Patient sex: F
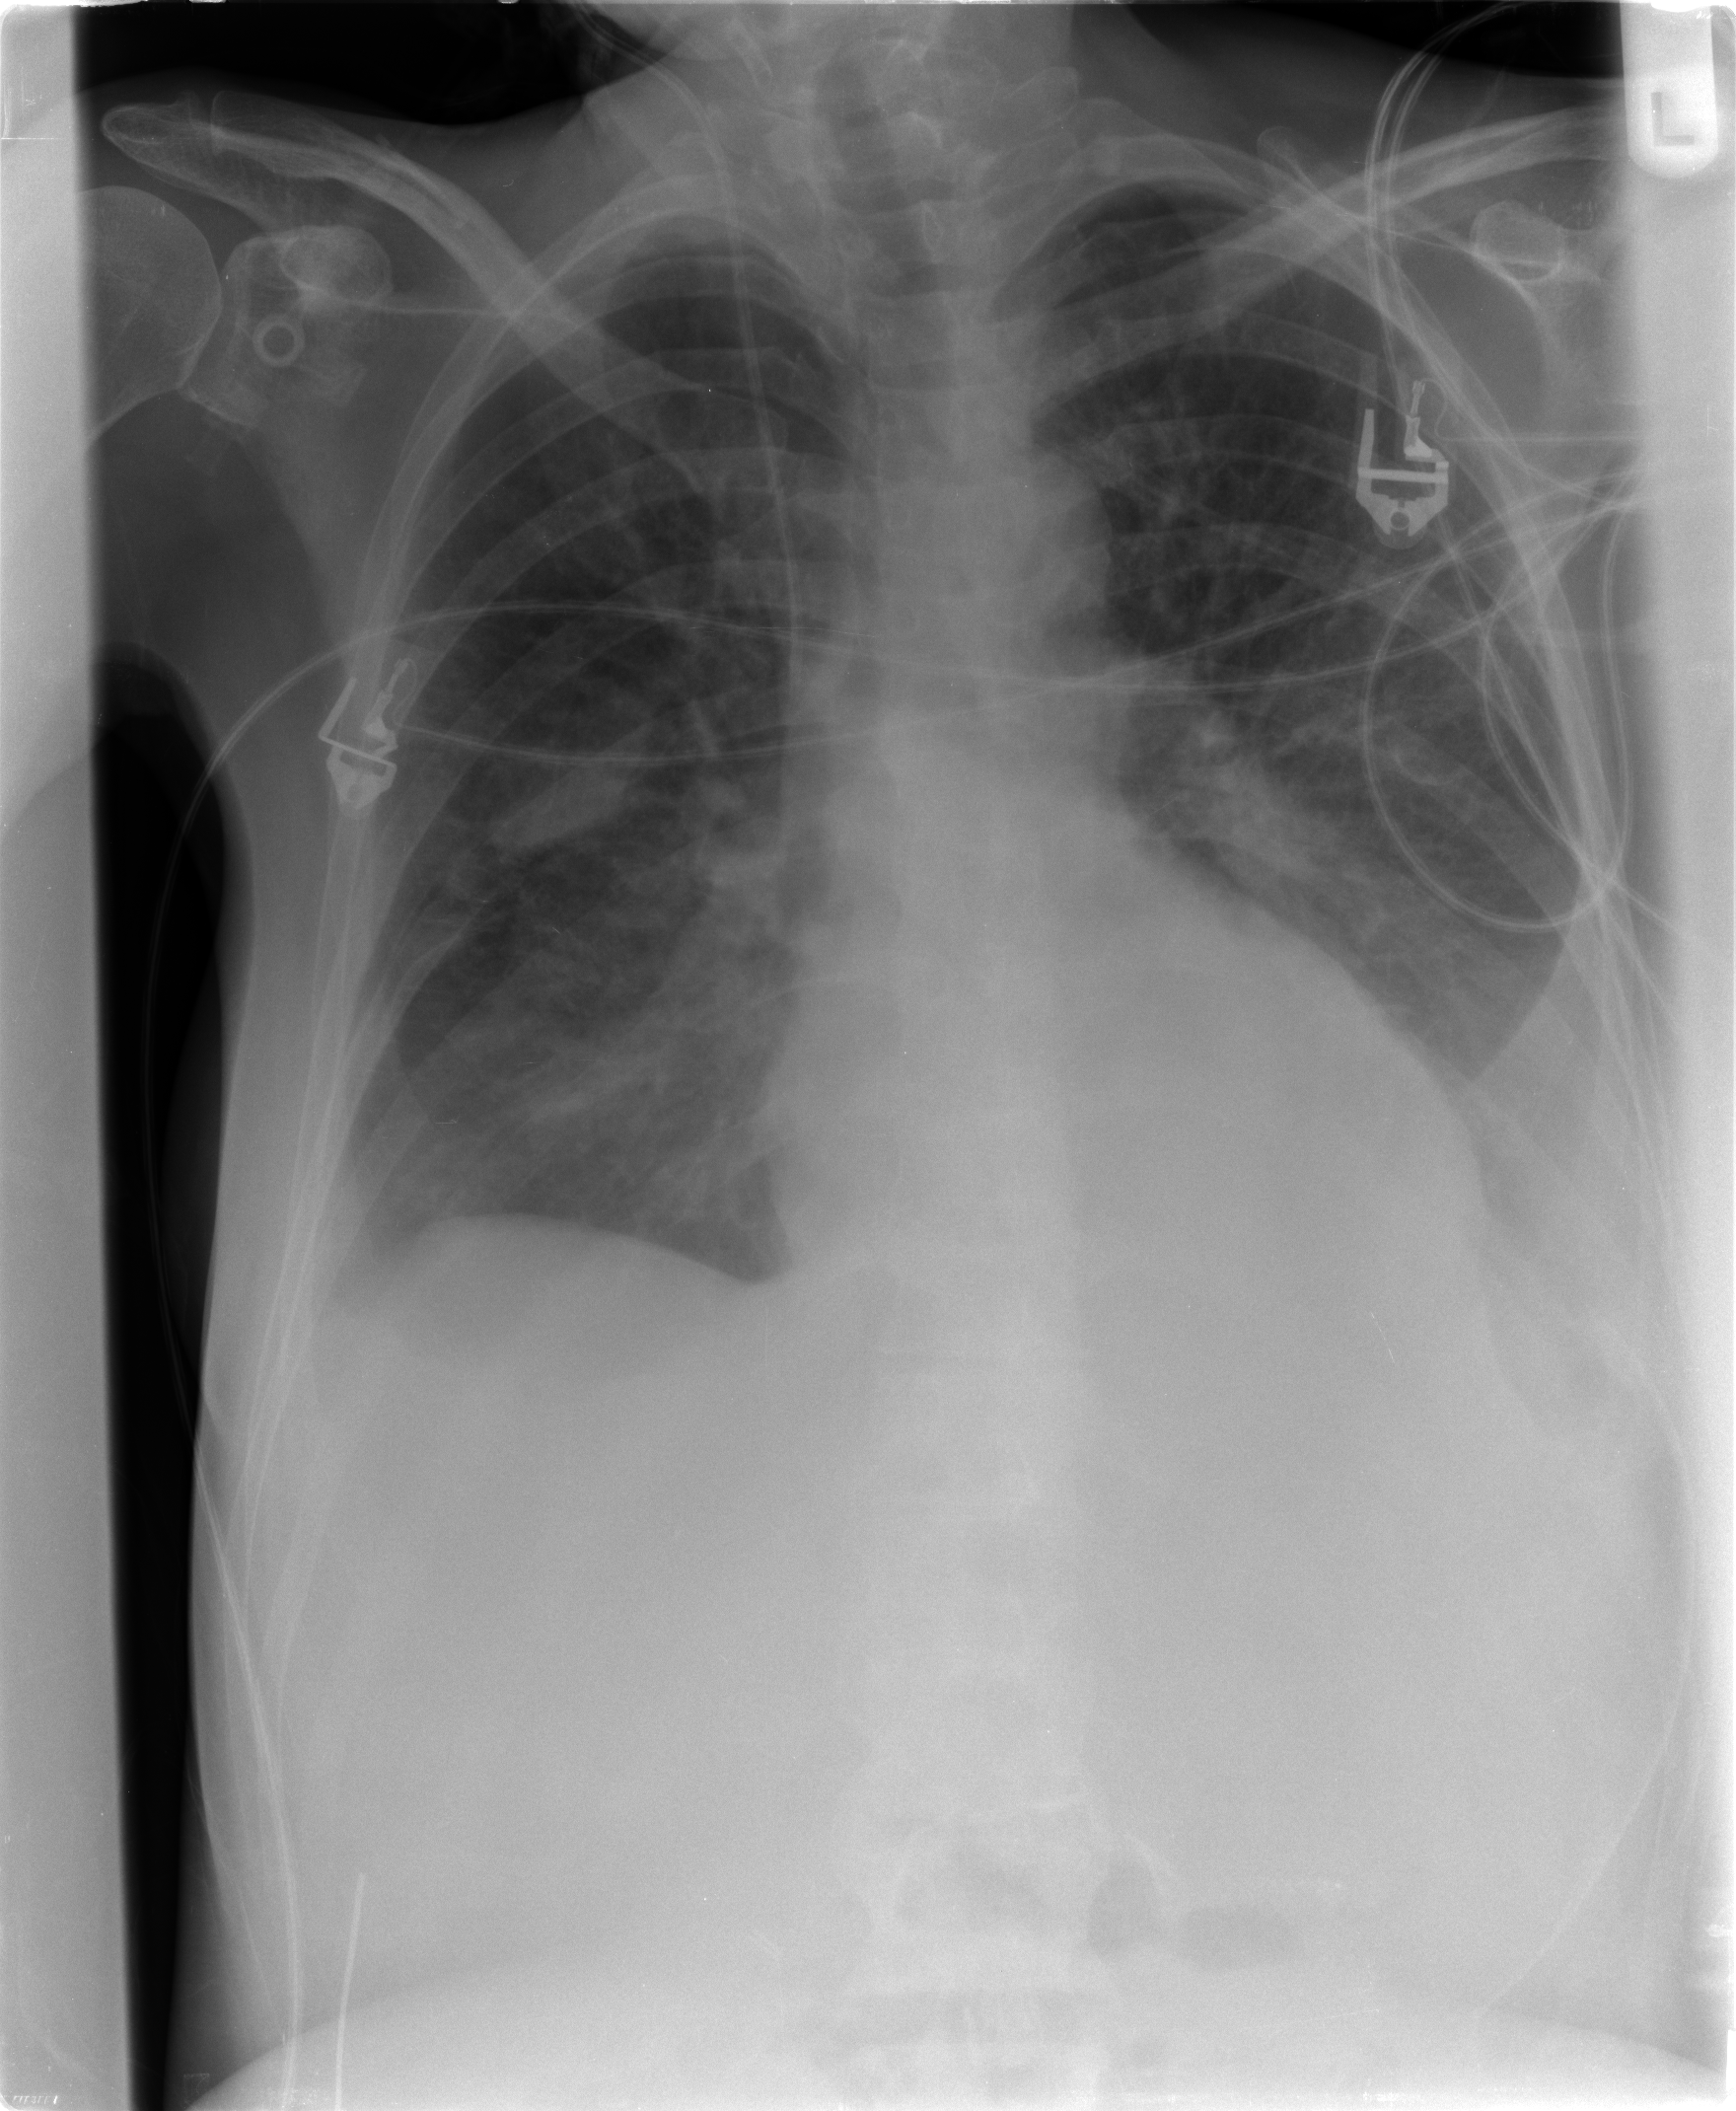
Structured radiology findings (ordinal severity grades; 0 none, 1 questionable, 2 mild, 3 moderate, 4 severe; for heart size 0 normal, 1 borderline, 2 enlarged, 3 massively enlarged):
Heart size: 2
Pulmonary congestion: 2
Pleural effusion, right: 2
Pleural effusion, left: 3
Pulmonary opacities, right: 1
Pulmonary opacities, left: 1
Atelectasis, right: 2
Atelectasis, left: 2